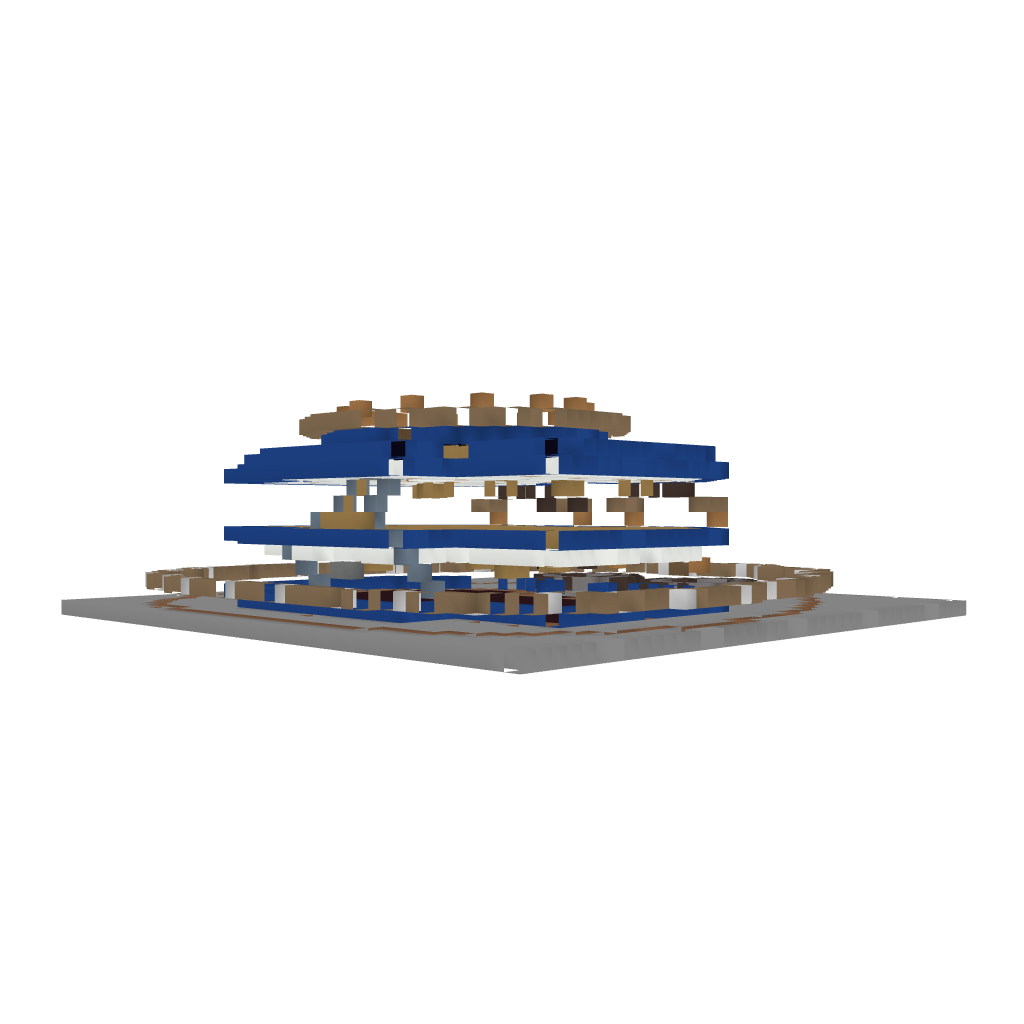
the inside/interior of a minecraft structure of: Lapis Fortress